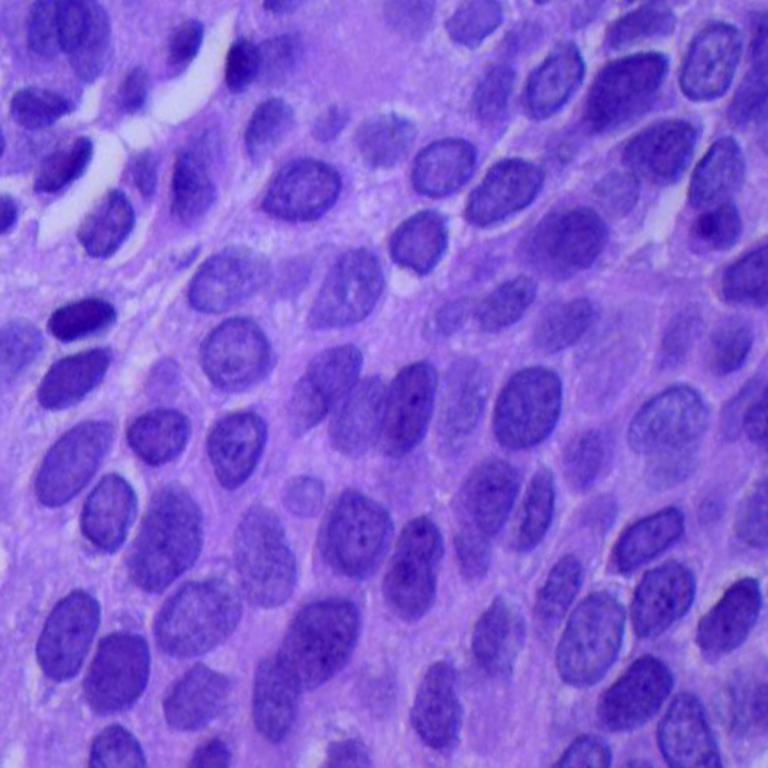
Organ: lung
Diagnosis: squamous carcinomas